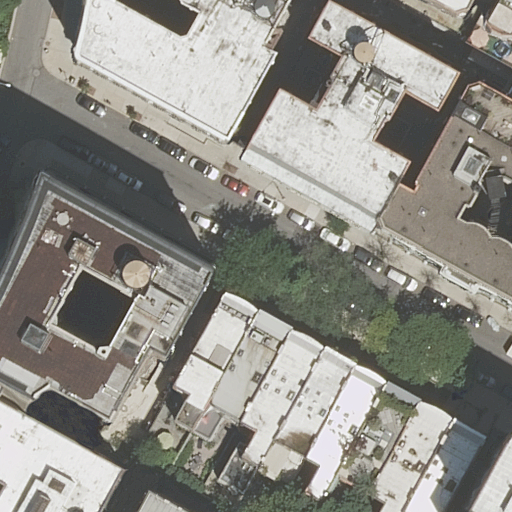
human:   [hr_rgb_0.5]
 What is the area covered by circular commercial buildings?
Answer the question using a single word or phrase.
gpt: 0m2

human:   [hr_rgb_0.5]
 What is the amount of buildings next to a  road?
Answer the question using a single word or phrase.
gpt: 17

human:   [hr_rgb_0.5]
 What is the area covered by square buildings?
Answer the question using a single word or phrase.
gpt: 0m2

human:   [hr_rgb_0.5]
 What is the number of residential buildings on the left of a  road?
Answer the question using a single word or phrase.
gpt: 4

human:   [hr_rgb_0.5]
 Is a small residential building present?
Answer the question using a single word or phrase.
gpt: yes

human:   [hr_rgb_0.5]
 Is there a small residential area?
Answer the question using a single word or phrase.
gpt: no

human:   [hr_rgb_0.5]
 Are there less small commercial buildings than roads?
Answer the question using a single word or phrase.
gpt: yes

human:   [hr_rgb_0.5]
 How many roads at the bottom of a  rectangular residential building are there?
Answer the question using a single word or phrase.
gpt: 2

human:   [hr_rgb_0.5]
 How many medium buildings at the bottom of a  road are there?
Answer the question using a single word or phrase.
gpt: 7

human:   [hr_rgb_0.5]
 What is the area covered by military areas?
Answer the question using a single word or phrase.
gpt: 0m2

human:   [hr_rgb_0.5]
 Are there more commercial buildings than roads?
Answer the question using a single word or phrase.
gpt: no

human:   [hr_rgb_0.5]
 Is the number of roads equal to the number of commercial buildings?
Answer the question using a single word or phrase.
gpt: no

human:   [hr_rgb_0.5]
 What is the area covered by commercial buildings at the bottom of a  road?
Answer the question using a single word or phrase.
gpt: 0m2

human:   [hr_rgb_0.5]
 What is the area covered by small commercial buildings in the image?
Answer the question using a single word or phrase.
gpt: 0m2

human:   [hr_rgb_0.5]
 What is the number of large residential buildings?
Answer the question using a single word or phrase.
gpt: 6

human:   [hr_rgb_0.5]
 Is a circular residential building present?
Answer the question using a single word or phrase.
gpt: no

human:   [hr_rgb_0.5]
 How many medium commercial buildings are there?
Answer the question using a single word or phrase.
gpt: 0

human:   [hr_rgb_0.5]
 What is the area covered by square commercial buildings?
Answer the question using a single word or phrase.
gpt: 0m2

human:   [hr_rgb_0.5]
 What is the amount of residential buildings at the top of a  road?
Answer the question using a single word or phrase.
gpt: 4

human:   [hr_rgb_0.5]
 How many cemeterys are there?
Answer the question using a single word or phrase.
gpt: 0

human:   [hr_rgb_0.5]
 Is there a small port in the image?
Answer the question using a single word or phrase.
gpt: no

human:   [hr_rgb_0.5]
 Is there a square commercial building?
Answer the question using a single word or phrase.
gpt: no

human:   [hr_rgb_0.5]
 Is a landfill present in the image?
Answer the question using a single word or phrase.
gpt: no

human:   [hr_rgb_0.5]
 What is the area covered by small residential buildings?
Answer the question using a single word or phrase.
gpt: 62m2

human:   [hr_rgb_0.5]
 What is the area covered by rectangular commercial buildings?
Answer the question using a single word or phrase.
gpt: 0m2

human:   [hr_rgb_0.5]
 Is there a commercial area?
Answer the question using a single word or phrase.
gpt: no

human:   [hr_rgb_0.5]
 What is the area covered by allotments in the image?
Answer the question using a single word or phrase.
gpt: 0m2

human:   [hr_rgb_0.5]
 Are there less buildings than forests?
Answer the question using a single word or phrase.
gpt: no

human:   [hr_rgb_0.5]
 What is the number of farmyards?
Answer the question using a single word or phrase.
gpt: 0

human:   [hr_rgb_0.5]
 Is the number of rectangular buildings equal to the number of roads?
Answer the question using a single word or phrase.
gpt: no

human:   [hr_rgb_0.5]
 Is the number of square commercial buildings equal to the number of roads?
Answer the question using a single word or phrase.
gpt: no

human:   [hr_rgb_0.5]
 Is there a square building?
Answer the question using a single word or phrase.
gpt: no

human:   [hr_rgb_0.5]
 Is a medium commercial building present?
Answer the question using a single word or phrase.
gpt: no

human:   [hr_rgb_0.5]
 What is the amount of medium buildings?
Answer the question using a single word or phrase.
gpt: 8

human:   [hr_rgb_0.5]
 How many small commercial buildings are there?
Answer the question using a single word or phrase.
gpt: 0

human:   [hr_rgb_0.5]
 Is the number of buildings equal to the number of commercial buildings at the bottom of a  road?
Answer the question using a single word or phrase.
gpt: no